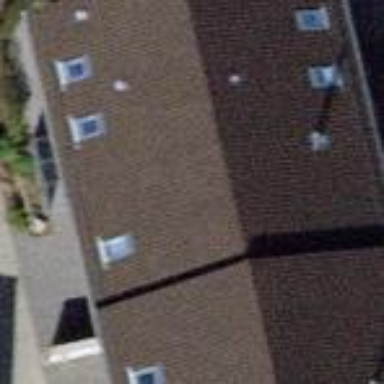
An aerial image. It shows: Semidetached house with gabled roof.